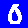
Digit: 0